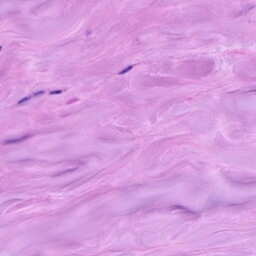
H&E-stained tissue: Breast